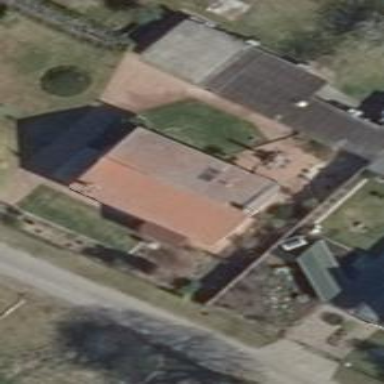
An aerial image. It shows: Detached building.